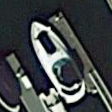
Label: civil